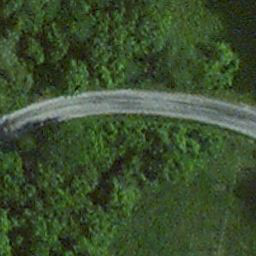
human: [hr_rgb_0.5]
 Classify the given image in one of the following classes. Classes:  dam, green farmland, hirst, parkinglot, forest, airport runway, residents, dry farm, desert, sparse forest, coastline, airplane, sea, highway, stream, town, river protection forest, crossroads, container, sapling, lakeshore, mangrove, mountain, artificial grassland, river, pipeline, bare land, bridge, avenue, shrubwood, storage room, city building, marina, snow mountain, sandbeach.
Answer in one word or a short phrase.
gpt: avenue